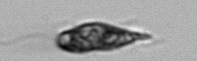
Label: Euglena